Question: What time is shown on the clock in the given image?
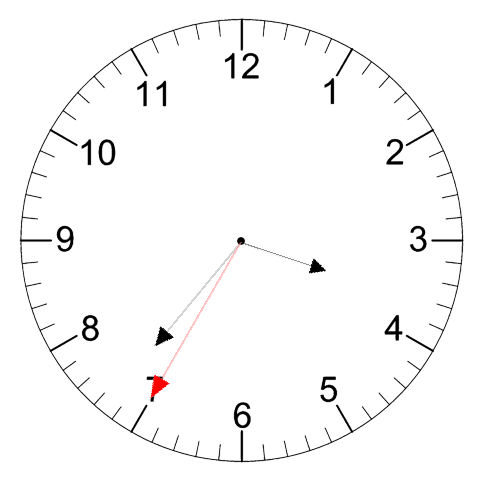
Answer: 03:36:35